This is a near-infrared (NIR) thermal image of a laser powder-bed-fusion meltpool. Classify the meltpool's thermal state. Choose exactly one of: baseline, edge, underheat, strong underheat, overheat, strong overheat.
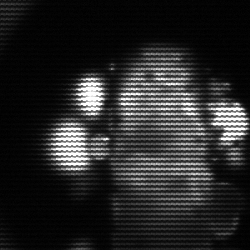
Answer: strong underheat